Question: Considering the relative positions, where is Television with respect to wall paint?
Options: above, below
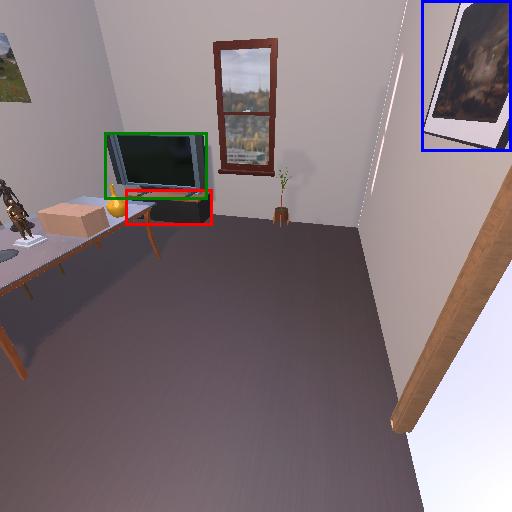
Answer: above